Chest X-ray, PA view. Patient: 22 years old, sex M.
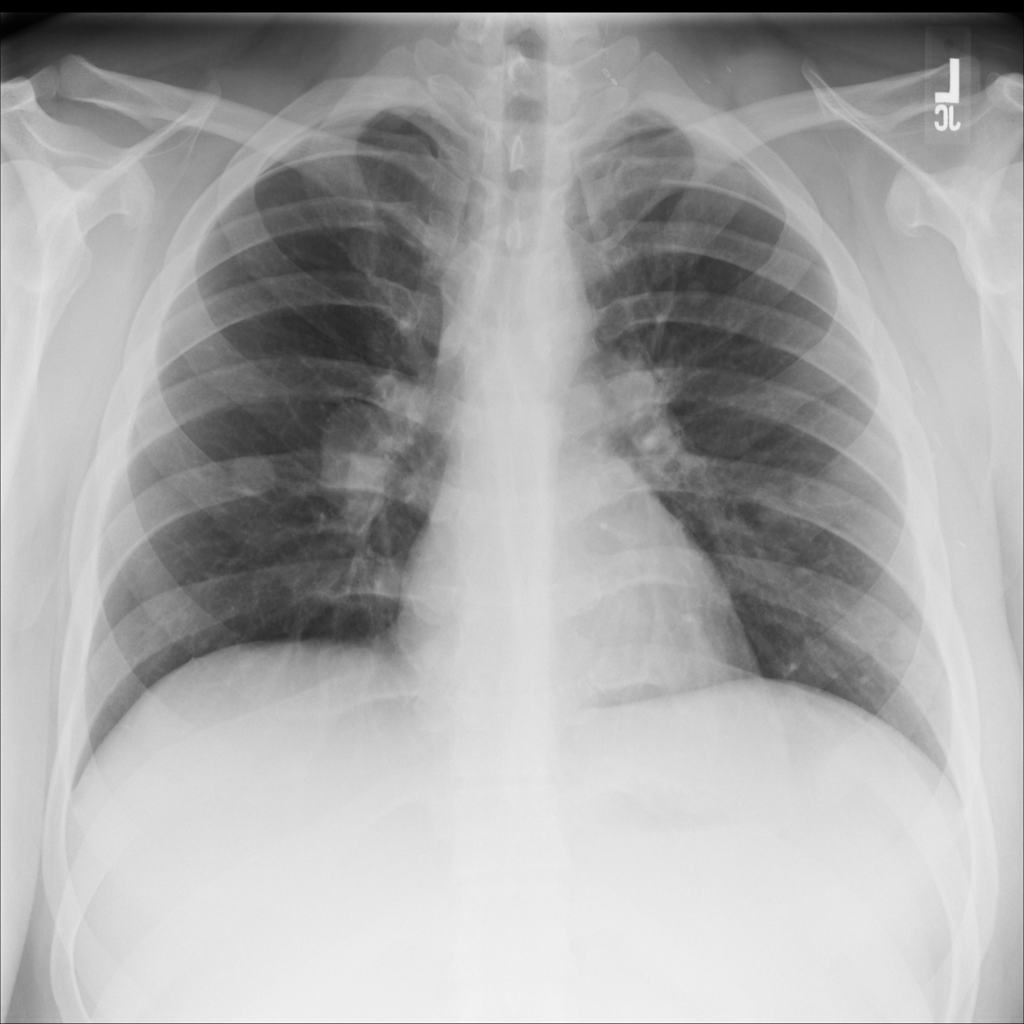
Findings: Mass